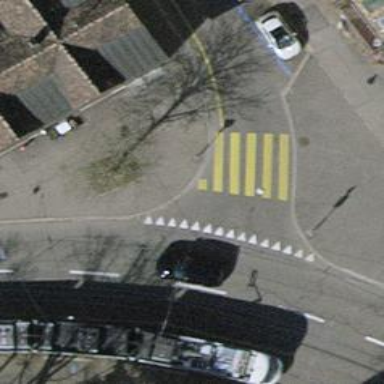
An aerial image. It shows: Uncontrolled zebra crossing with zebra markings.